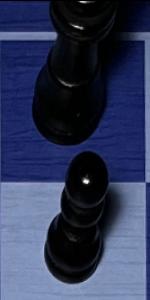
Label: Pawn_Black